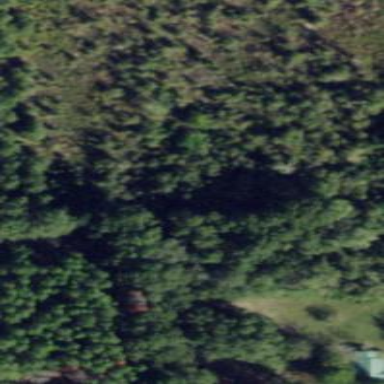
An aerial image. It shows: Forest dominated by needle-leaved trees.